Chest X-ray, PA view. Patient: 56 years old, sex M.
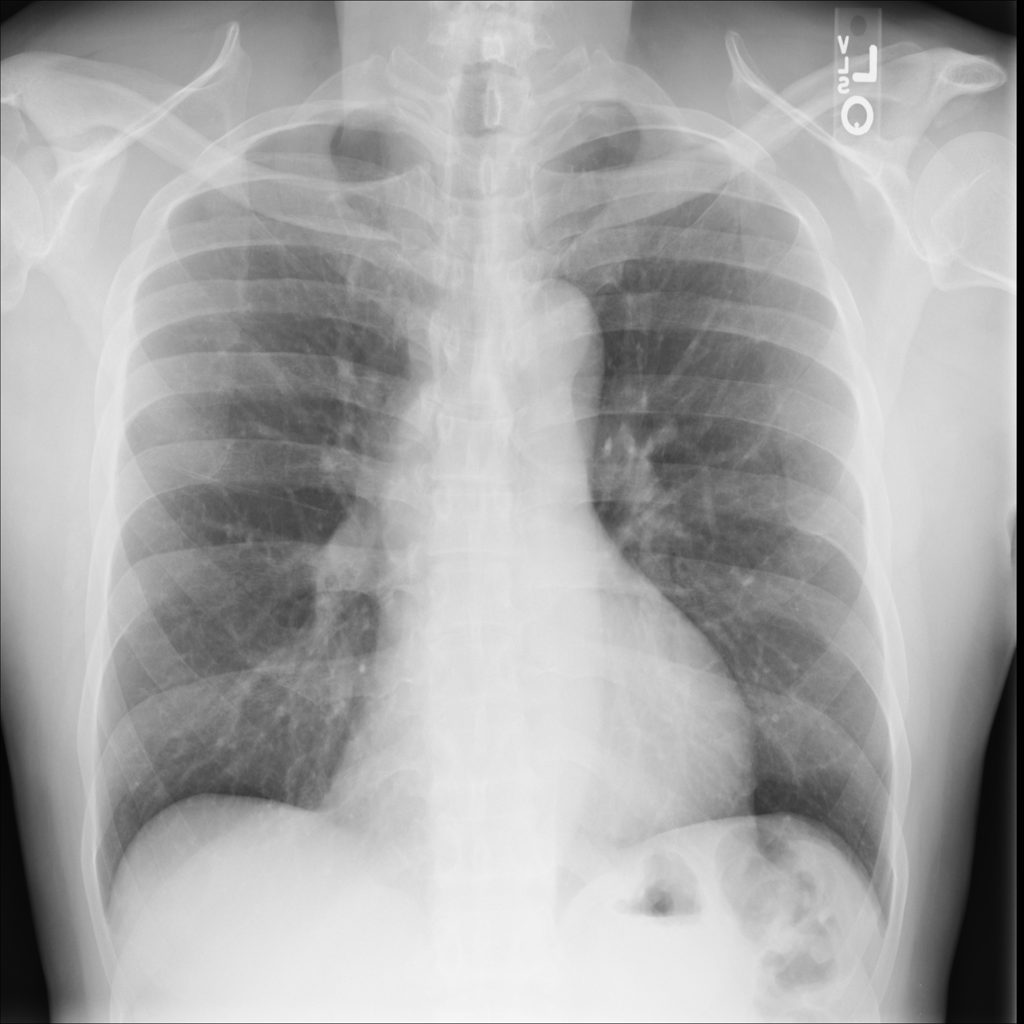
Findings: No Finding